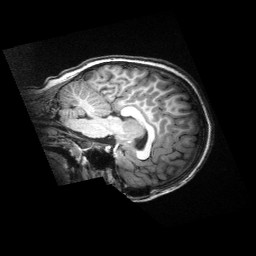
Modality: T1w
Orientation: sagittal
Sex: male